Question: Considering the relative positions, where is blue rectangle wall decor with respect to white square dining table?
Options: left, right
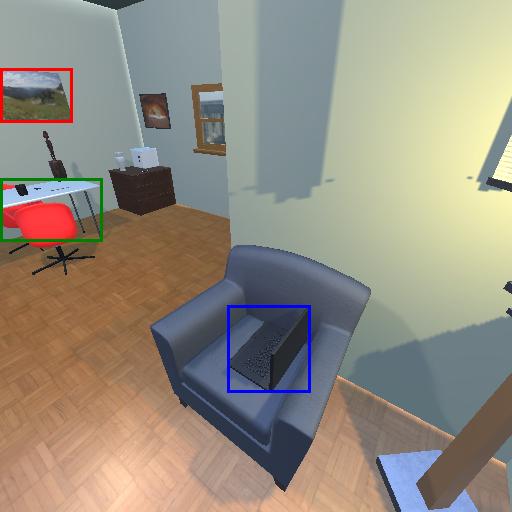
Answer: left